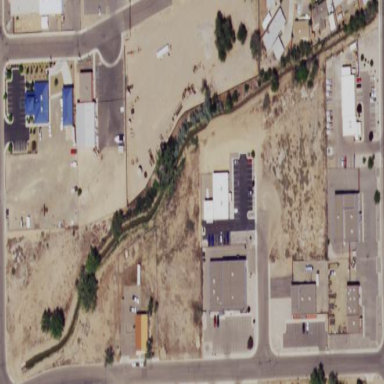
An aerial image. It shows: Brownfield area with scrub vegetation.